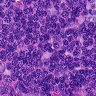
Metastatic tissue present: no